Interaction volume radius: 5 \u00c5
Interaction volume height: 40 \u00c5
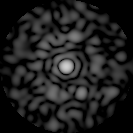
Disorder parameter: 0.8475